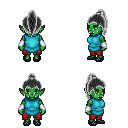
a pixel art fantasy rpg character, female body template, orc, green skin, teal tunic, red pants, gray long topknot hairstyle, white cloth bracers, ghillies, four views (front, back, left, right), 2x2 character sprite sheet, small pixel art, hard edges, no anti-aliasing